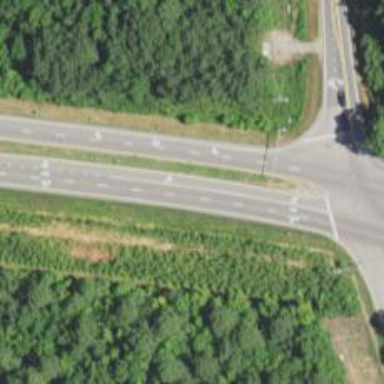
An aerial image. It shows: This image shows trunk highway that functions as expressway.